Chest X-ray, AP view. Patient: 17 years old, sex F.
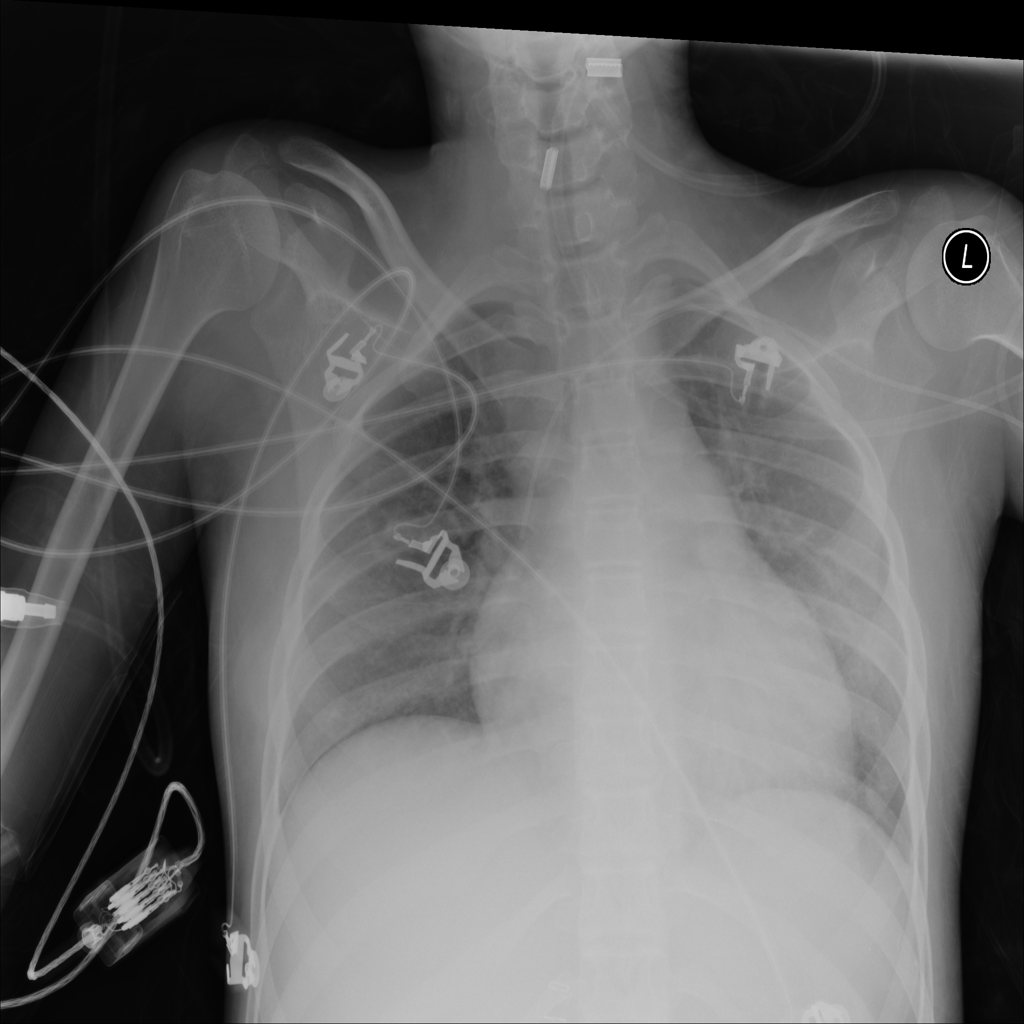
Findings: No Finding